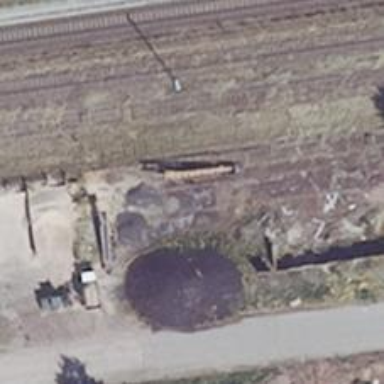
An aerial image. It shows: Disused railway spur.